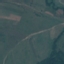
Land use / land cover class: Pasture